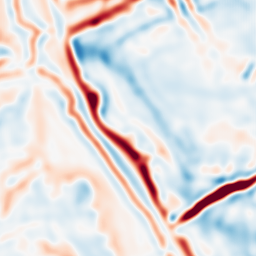
Category: multiscale
Decomposition family: log
Decomposition parameters: sigma: 5
Upsampling method: fft_zeropad
Upsampling parameters: scale: 4
Upsampling scale: 4